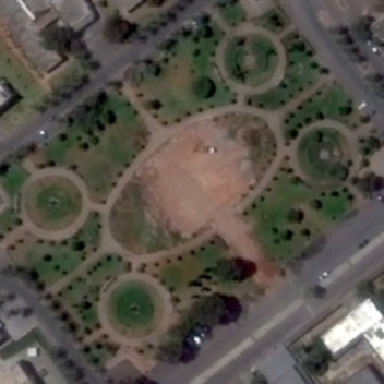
Rectangular squares are four circles and oval and are integrated with several plants .